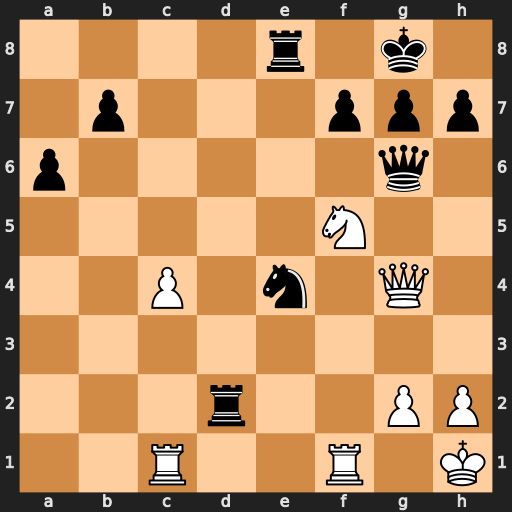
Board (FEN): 4r1k1/1p3ppp/p5q1/5N2/2P1n1Q1/8/3r2PP/2R2R1K
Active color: w
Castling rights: -
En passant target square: -
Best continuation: Ne7+ Kf8 Nxg6+